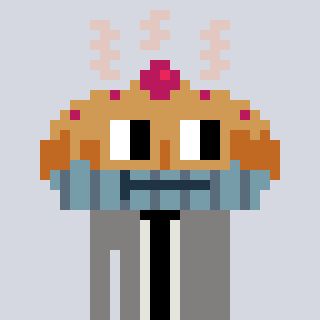
a pixel art character with square brown glasses, a pie-shaped head and a bluegrey-colored body on a cool background